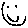
Label: smiley face